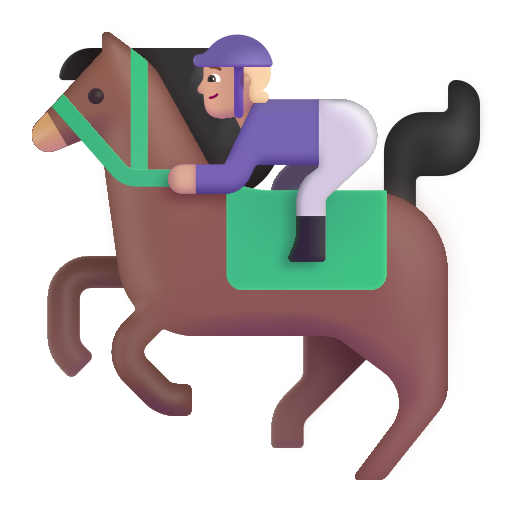
horse racing color  light